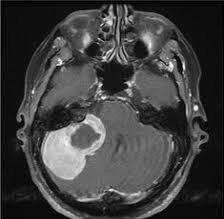
Label: meningioma